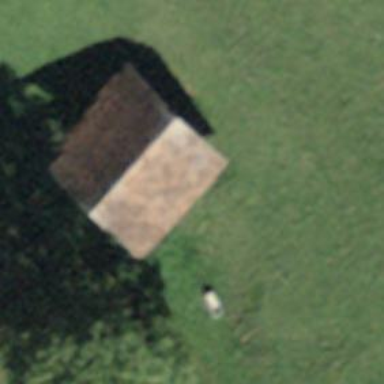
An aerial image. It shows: Rural barn.